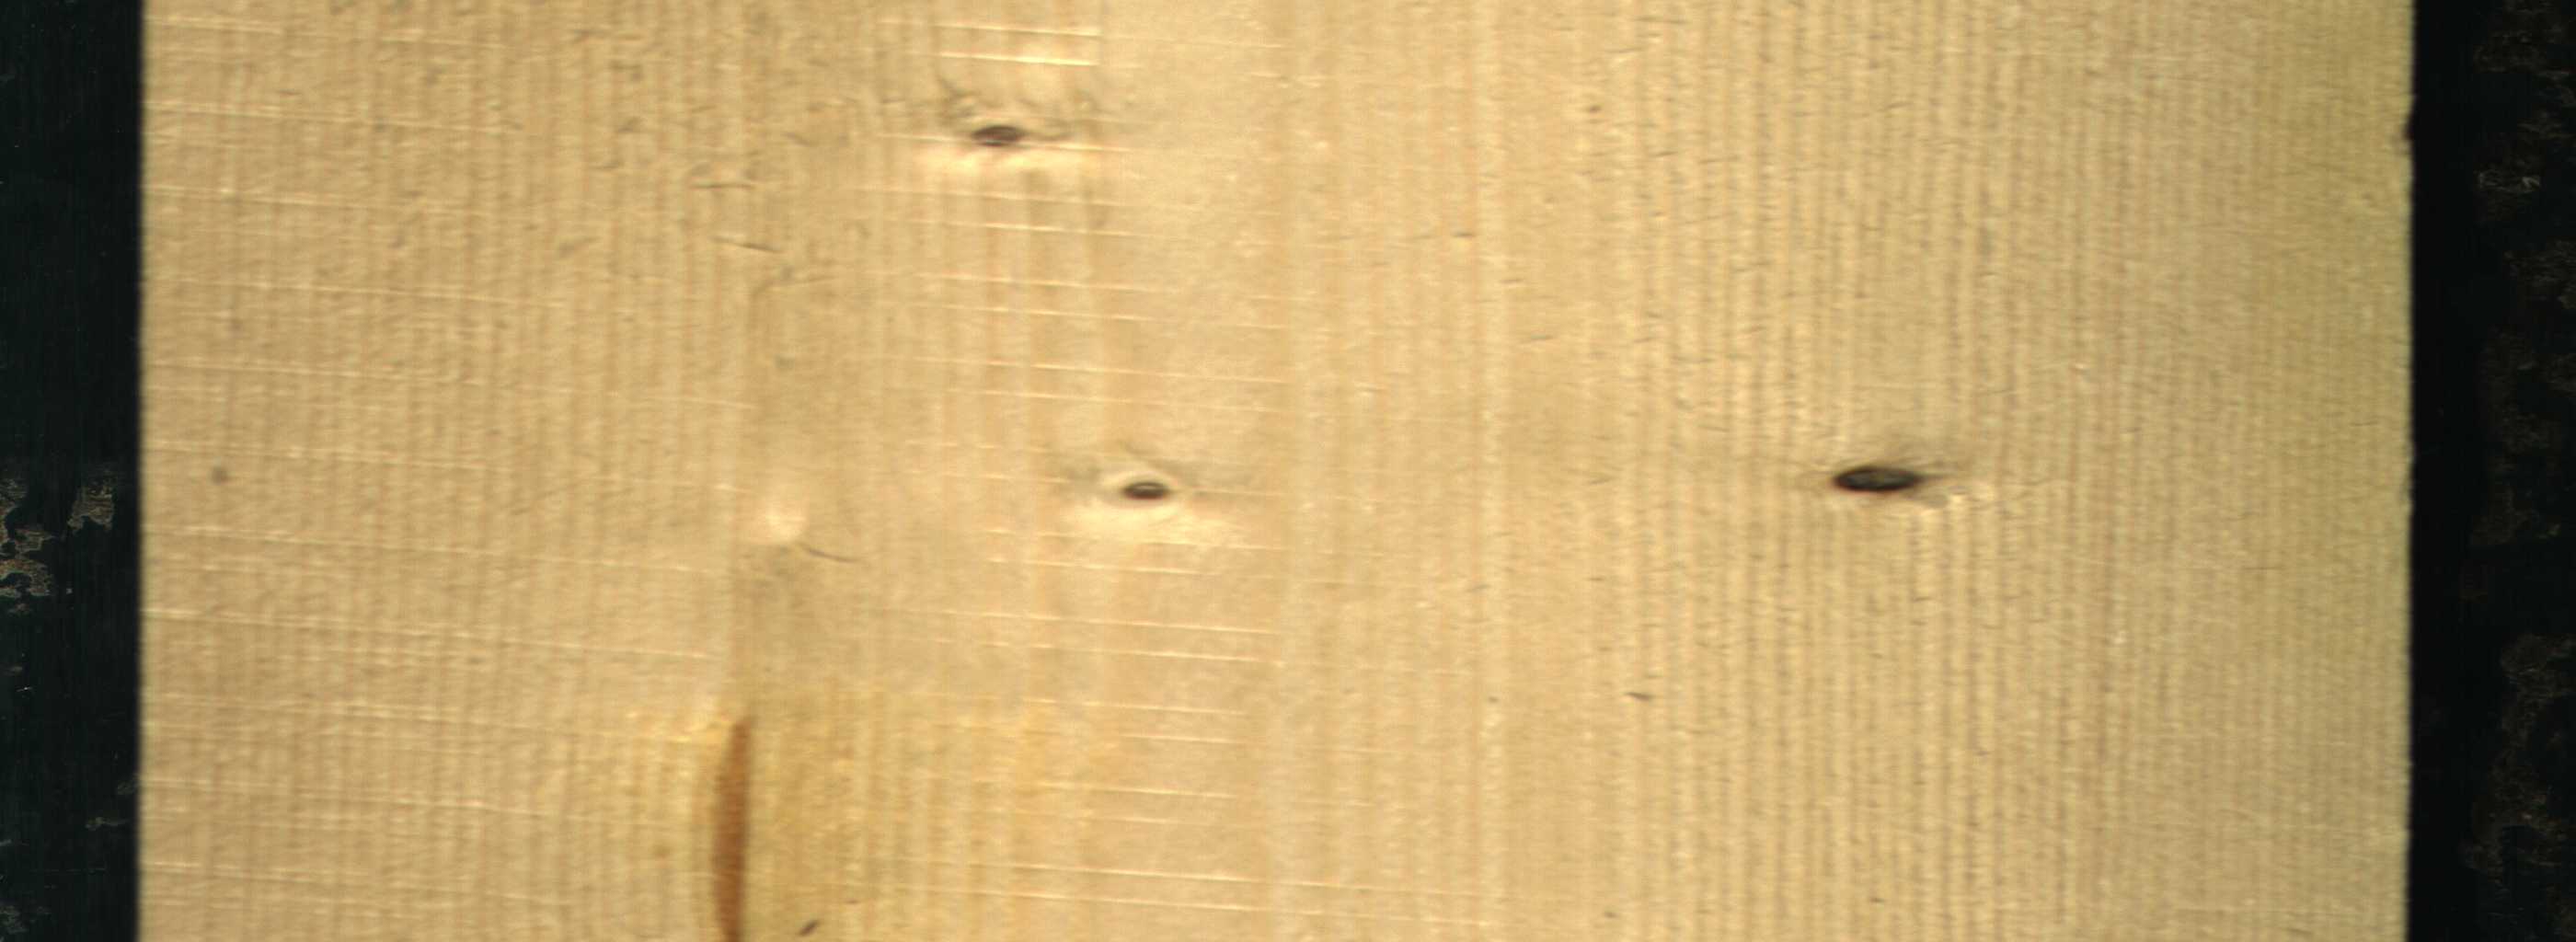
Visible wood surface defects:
resin
Dead_Knot
Live_Knot
Live_Knot